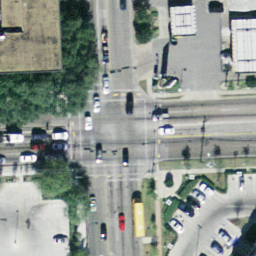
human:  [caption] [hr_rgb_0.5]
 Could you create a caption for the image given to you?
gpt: A busy intersection with some houses and plants at the corners .

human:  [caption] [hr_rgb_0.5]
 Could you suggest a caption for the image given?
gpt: A busy intersection with some cars parked at the corner .

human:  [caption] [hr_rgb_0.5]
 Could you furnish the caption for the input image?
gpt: An intersection with some houses and plants at the corners .

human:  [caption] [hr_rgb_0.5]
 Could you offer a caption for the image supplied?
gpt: An intersection with many cars on the road .

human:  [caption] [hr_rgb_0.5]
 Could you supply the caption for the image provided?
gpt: An intersection with two roads vertical to each other .